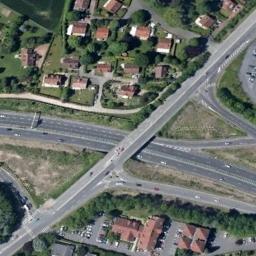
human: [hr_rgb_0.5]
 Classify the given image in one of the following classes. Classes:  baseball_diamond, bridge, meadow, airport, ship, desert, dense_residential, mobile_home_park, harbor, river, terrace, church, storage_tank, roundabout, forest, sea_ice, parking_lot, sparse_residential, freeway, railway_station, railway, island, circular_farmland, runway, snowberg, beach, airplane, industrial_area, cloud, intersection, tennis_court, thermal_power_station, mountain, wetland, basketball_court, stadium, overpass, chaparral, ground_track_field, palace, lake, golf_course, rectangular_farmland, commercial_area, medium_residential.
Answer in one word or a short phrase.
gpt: overpass